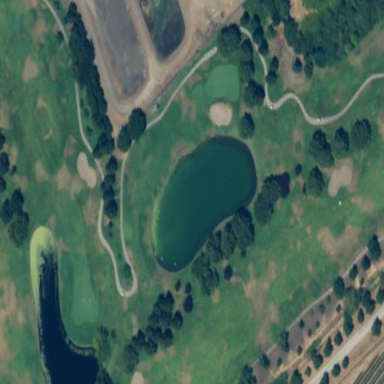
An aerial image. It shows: Water hazard in golf course. The hazard is natural water feature.